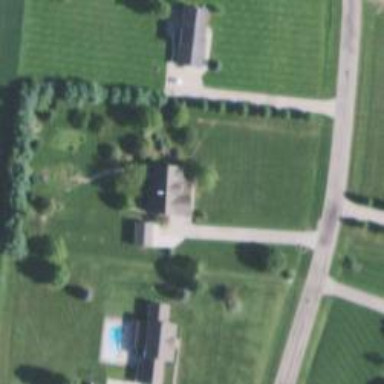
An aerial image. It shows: Driveway.